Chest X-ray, PA view. Patient: 65 years old, sex F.
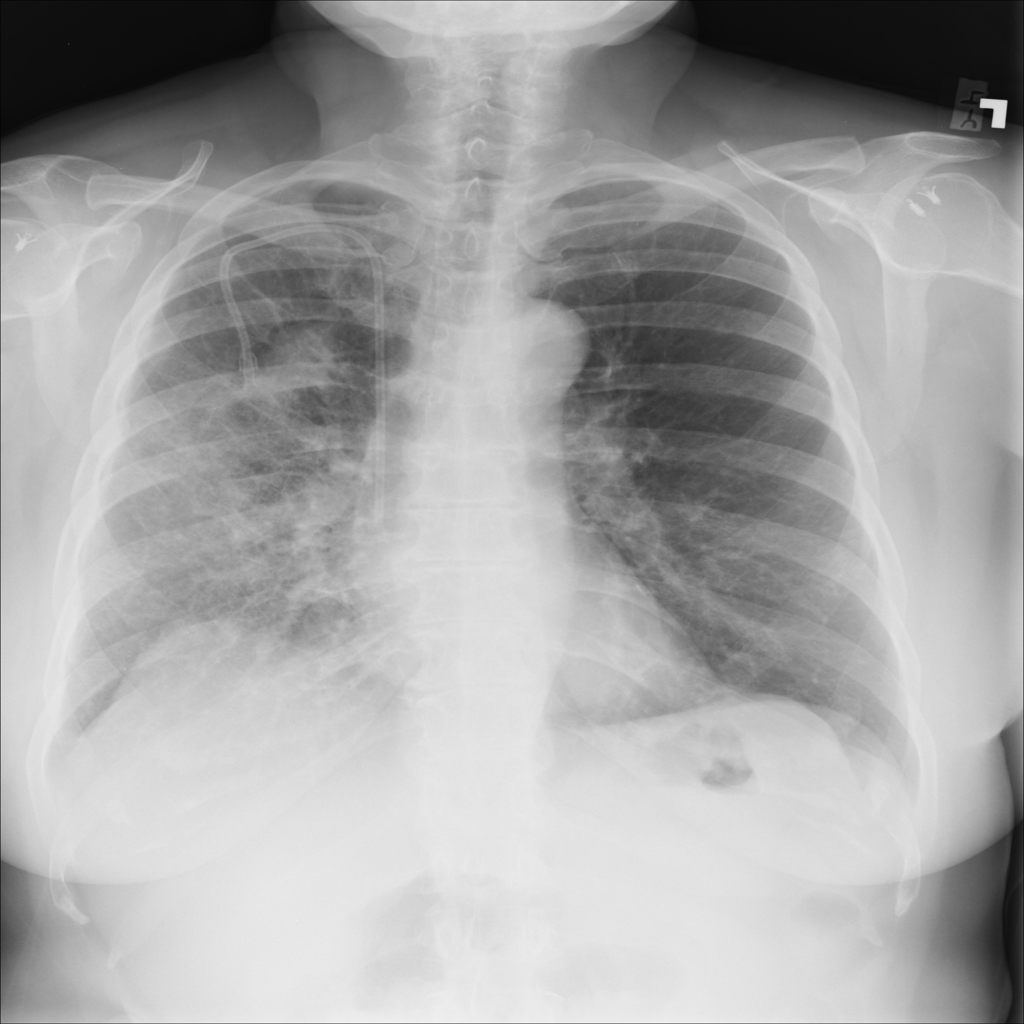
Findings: Mass